Field crop: tomato
Growth stage: 1
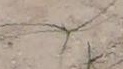
Species: cyperus